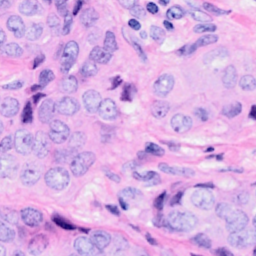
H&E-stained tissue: Breast